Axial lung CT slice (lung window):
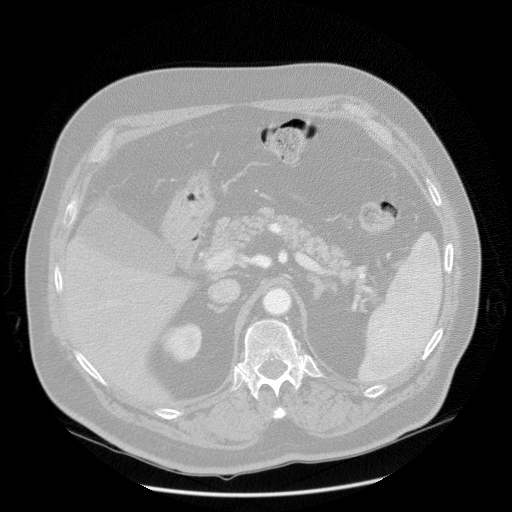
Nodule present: no